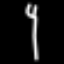
Label: fork